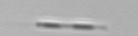
Label: Leptocylindrus